Question: I want this scan line effect to work properly. To the text from left to right. As if the cathode-ray is burning it into the phosphors on the screen.
The idea is to slide across black rows, that have a transparent tip. <URL>

The rightmost black '.mask' div in every row will not expand. It must.
I have tried to keep the right-most '.mask' div with a black background as inline-block and make it full width. I somewhat understand why the request does not work (width:100% pushes the other inline-blocks onto the next line, as is only proper), but there must be a way to get this full right hand side without hacking the widths in javascript.
'''
.row {
font-family:'Courier New',Courier,monospace;
font-size:16px;
display:block;
height:auto;
width:100%;
min-width:20%;
position:relative;
margin-right:0px;
}
.mask {
display:inline-block;
width:auto; /* 100% does not work */
background:black;
white-space:pre;
}
'''
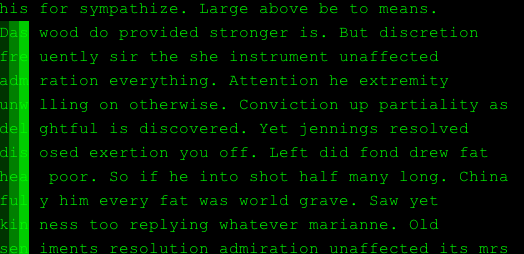
Answer: this won't work on jsbin becuase it uses absolute positioning (unless you view the full screen demo).. but I provided it anyways for you to copy/paste it into your own browser <URL>.. below are the change highlights:
'''
.row {
..
position:absolute; /* changed to absolute */
}
.mask {
..
width:100%; /* changed to 100% */
position:absolute; /*changed to absolute */
}
'''
and
'''
jQuery(document).ready(function() {
function fill_box(rows) {
var rowHeight = getSampleRowHeight();
var thisRowHeight = 0;
for(var i = 0; i < rows; i += 1) {
$('.box').append('<div class="row" style="top: '+thisRowHeight+'"><div class="scan_cursor i1"> </div><div class="scan_cursor i2"> </div><div class="scan_cursor i3"> </div><div class="mask"> </div></div>');
thisRowHeight +=rowHeight;
}
}
fill_box(30);
function tag_animate(el) {
// animate the mask
el.animate( {
'margin-left' : '100%'
},
{
complete : function () {
tag_animate(el.parent().next().find('.mask'));
}
}
);
// animate the stripes
el.siblings().animate( {
'margin-left': '100%'
},
{
complete : function () {
el.siblings().hide();
}
}
);
}
tag_animate($('.box').find('.row').eq(0).find('.mask'));
function getSampleRowHeight() {
// get sample row height, append to dom to calculate
$('.box').append('<div class="row" style="display: hidden"> <div class="scan_cursor i1"> </div></div>');
var rowHeight = $('.row').height();
$('.box').find('.row').remove();
return rowHeight;
}
});
'''
I first create a dummy row and calculate it's height. I then create rows that have 'position: absolute' and position it from the top using the dummy row height x row number. is that I wanted to make everything with absolute positioning so that the mask doesn't push the stripes below when it's 100%, also the row has to be absolute because as I make it's contents disappear, I don't want the rows below to jump up.
see it work the opposite way (ie the text disappearing): <URL> answer